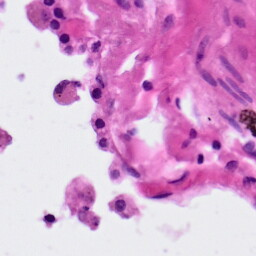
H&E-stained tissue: Lung